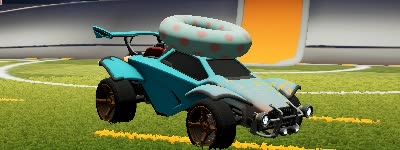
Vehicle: octane